Question: I want to create updating Jquery appended HTML items...
Added items get increased variable 'x' and used for the HTML attribute 'name', when one item removed and another one added... as you can see, the older item which was already outputted, stays with the same id and creates duplicates...

How to update the id of items, if one was removed, to keep the right chronological order?
Here is <URL>
'''
$(document).ready(function() {
var max_fields = 3; //maximum input boxes allowed
var wrapper = $(".wrap"); //Fields wrapper
var add_button = $(".add"); //Add button ID
var x = 1; //initlal text box count
$(add_button).click(function(e) { //on add input button click
e.preventDefault();
if (x < max_fields) { //max input box allowed
x++; //text box increment
$(wrapper).append('<div><input type="text" name="' + x + '" placeholder="#' + x + '"/><a href="#" class="remove">X</a></div>'); //add input box
}
});
$(wrapper).on("click", ".remove", function(e) { //user click on remove text
e.preventDefault();
$(this).parent('div').remove();
x--;
})
});
'''
'''
<script src="https://ajax.googleapis.com/ajax/libs/jquery/3.2.1/jquery.min.js"></script>
<div class="wrap">
<button class="add">Add</button>
<div><input type="text" name="1" placeholder="#1"></div>
</div>
'''
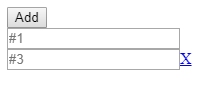
Answer: Here is how to renumber them
Note I use the number of inputs to count them.
I also ONLY change the placeholder, not the field content if any.
'''
function reNum() {
$(".inp").each(function(i) {
this.name = (i + 1)
$(this).attr("placeholder", "#" + (i + 1));
})
}
$(document).ready(function() {
var max_fields = 3; //maximum input boxes allowed
var $wrapper = $(".wrap"); //Fields wrapper
$(".add").click(function(e) { //on add input button click
e.preventDefault();
var x = $(".inp").length;
if (x >= max_fields) return;
x++;
$wrapper.append('<div><input class="inp" type="text" name="' + x + '" placeholder="#' + x + '"/><a href="#" class="remove">X</a></div>');
});
$wrapper.on("click", ".remove", function(e) { //user click on remove text
e.preventDefault();
$(this).parent('div').remove();
reNum();
})
});
'''
'''
<script src="https://ajax.googleapis.com/ajax/libs/jquery/3.2.1/jquery.min.js"></script>
<div class="wrap">
<button class="add">Add</button>
<div><input class="inp" type="text" name="1" placeholder="#1"></div>
</div>
'''